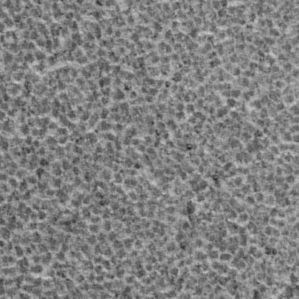
Label: frost